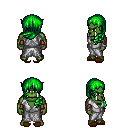
a pixel art fantasy rpg character, male body template, orc, green skin, white robe, metal pants, green left-swept hairstyle, leather bracers, brown slippers, four views (front, back, left, right), 2x2 character sprite sheet, small pixel art, hard edges, no anti-aliasing